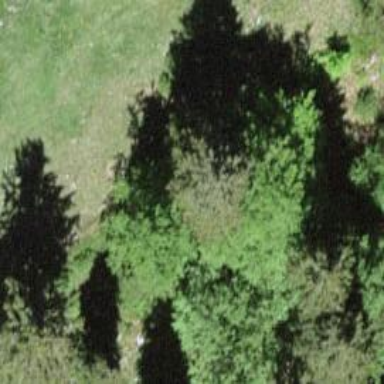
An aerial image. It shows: Needle-leaved tree in its natural environment.